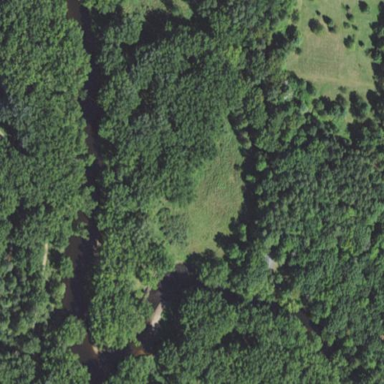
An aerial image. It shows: Nature reserve within forested area.